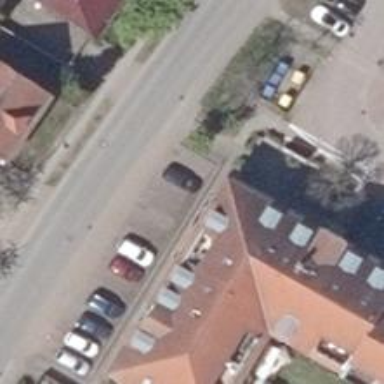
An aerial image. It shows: Community center.